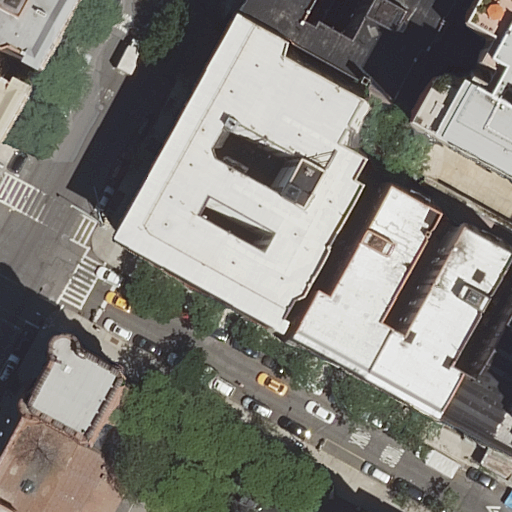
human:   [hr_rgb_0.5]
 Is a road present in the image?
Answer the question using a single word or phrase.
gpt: yes

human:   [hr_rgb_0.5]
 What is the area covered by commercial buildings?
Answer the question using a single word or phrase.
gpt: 0m2

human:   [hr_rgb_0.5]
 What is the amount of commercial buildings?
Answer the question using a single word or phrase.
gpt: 0

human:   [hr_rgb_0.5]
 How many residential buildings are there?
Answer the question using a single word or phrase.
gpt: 9

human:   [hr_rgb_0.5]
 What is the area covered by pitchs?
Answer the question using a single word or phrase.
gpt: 63m2

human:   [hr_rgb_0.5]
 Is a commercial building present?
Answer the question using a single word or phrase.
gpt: no

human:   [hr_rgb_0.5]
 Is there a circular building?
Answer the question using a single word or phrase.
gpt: no

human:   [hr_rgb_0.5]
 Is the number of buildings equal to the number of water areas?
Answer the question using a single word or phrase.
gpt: no

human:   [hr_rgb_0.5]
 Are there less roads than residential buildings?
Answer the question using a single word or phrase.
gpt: yes

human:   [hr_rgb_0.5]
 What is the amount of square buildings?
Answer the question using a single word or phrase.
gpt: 0

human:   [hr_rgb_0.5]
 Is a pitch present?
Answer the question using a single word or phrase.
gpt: yes

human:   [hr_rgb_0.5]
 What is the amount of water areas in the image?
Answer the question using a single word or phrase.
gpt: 0

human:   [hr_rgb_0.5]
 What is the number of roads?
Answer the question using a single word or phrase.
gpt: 6

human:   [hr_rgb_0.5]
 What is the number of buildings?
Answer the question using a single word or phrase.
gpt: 9

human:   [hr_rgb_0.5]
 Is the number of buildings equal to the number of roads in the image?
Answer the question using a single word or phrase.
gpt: no

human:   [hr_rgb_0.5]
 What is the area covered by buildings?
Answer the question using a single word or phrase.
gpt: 4425m2

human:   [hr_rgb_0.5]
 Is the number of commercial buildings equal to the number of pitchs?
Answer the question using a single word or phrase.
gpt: no

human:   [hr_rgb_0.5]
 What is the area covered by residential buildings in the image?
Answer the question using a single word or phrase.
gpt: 4425m2

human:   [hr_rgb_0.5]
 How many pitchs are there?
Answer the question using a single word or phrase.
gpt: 1

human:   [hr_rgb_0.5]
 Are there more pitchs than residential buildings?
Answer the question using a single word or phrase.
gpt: no

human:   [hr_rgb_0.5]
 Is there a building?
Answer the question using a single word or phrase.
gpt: yes

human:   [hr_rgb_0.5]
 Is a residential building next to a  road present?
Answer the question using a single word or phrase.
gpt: yes

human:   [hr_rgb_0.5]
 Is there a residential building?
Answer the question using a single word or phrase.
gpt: yes

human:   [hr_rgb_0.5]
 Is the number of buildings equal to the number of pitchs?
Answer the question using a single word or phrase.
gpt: no

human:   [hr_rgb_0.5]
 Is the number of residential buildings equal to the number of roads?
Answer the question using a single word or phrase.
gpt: no

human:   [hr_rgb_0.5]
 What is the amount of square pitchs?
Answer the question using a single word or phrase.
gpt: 0

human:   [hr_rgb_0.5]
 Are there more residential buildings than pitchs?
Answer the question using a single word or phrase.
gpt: yes

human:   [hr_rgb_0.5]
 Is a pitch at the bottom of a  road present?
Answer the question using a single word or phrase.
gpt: yes

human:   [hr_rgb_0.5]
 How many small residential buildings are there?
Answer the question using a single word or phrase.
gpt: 1

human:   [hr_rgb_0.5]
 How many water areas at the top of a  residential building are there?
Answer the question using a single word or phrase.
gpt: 0

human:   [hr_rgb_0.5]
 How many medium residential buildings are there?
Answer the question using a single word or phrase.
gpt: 6

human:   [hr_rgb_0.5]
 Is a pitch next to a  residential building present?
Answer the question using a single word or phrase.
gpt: yes

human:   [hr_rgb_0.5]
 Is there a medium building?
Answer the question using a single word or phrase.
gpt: yes

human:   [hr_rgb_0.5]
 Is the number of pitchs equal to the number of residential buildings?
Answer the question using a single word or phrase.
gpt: no

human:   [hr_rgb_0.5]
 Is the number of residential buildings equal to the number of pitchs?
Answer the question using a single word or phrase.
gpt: no

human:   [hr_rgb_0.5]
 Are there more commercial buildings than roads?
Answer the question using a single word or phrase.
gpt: no

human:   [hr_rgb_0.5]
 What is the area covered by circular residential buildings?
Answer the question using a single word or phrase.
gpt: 0m2

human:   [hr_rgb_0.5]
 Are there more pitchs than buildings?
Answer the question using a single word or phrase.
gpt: no

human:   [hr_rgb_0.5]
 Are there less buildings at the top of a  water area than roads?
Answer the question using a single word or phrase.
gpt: yes

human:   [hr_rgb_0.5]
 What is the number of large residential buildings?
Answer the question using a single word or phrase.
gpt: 2

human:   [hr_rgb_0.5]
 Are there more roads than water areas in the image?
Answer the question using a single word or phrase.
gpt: yes

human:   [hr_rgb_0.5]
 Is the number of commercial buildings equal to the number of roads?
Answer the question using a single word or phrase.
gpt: no

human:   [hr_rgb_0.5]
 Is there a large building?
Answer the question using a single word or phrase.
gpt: yes

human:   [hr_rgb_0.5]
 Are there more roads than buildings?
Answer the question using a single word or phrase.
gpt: no

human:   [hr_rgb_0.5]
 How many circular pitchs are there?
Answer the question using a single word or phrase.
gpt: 0

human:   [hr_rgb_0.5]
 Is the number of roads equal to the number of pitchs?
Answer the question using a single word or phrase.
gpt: no

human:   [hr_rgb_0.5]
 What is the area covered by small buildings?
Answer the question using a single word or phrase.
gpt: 37m2

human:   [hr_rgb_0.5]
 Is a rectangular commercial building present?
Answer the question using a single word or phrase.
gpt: no

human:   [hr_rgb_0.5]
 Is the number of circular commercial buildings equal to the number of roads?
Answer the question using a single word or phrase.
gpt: no

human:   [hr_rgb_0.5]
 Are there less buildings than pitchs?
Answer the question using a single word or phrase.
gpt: no

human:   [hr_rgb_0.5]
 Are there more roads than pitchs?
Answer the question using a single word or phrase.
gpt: yes

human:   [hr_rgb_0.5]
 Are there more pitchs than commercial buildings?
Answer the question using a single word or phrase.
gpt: yes

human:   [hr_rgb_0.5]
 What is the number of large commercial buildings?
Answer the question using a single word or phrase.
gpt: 0

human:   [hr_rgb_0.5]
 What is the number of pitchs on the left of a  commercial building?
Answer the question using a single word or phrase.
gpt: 0

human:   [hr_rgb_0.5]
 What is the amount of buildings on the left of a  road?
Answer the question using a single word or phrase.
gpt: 3

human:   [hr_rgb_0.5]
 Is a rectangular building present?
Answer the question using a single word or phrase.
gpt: yes

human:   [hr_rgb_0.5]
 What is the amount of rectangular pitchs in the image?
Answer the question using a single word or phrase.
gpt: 1

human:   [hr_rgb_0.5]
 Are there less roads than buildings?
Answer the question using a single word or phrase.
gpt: yes

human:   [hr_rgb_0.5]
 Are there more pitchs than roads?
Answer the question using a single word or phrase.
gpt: no

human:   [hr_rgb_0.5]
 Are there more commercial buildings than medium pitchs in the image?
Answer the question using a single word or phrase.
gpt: no

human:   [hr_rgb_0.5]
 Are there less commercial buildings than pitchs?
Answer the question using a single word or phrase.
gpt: yes

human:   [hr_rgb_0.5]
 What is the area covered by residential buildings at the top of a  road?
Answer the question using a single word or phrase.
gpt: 3672m2

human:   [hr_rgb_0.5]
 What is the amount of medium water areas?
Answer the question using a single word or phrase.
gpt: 0

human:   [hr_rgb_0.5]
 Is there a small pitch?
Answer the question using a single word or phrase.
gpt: yes